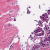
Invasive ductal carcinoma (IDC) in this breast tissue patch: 0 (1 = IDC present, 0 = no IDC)